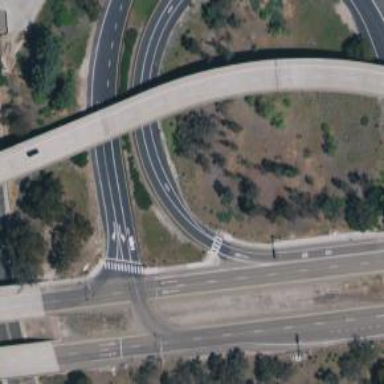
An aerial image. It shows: Uncontrolled road crossing.